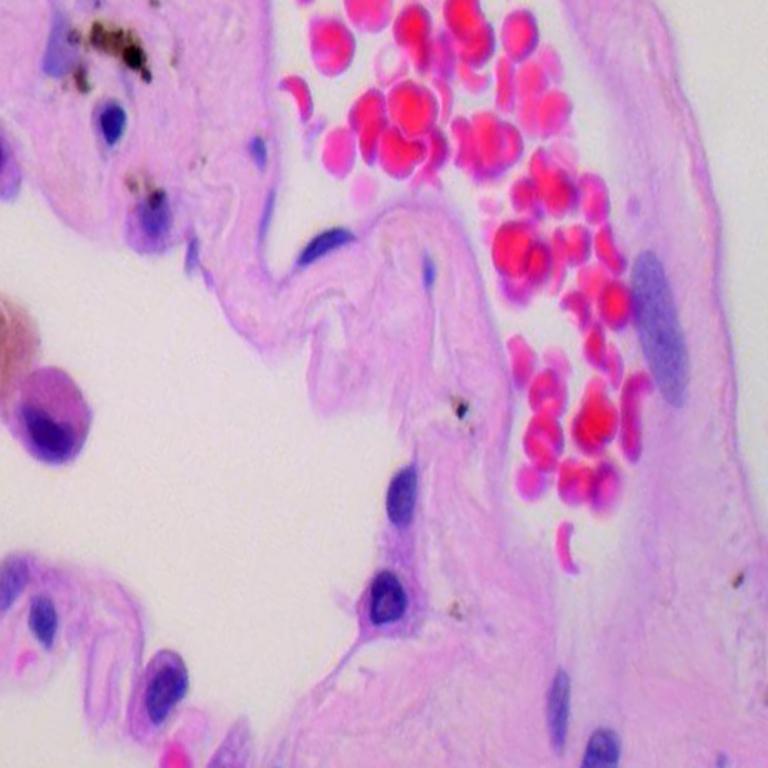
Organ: lung
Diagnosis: benign